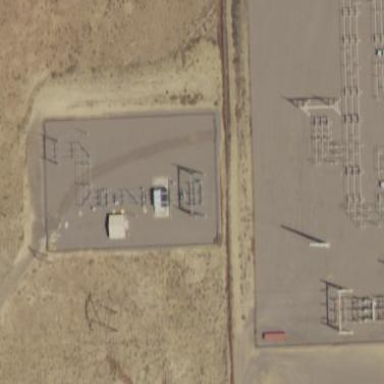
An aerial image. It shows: Power substation.